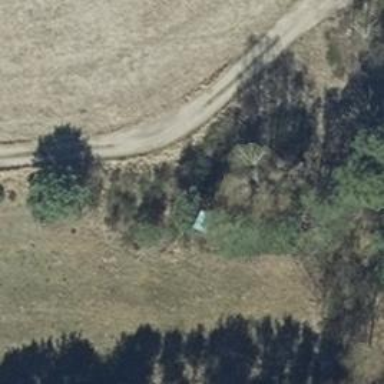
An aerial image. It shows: Hunting stand.